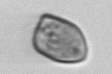
Label: Prorocentrum_dentatum